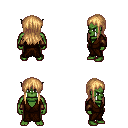
a pixel art fantasy rpg character, male body template, orc, green skin, brown robe, magenta pants, light blonde unkempt hairstyle, cloth bracers, four views (front, back, left, right), 2x2 character sprite sheet, small pixel art, hard edges, no anti-aliasing